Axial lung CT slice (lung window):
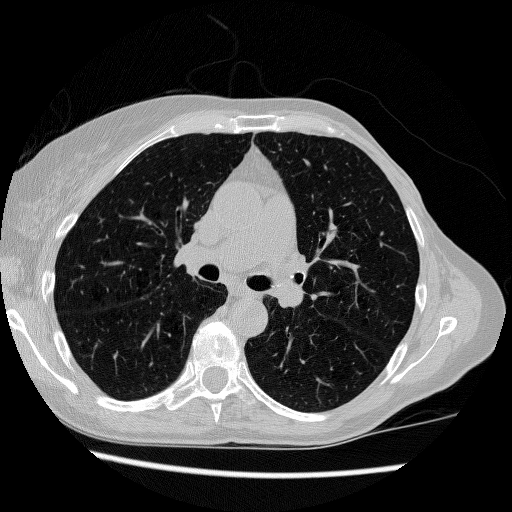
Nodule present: no